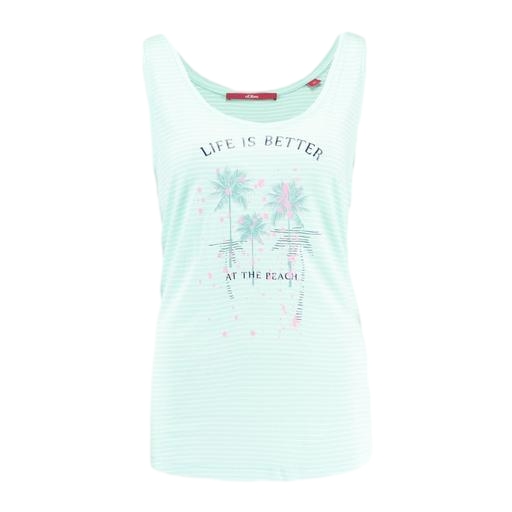
aqua tank top, branded tank-top, my graphic tank top, white background